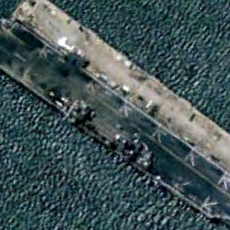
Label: assault